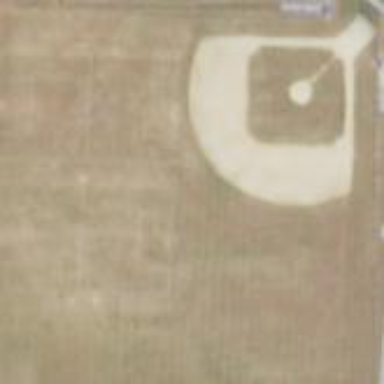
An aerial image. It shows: Baseball pitch for leisure and sports activities.